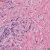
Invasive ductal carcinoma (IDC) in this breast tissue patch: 1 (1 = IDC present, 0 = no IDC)